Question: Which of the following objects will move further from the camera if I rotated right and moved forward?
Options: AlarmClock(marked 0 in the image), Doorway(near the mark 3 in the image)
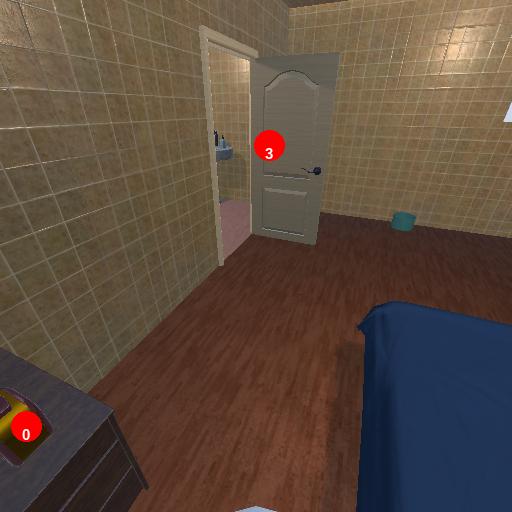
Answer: AlarmClock(marked 0 in the image)